Question: Say I have the following png

In my HTML, coming from Ruby I get a particular value for a rating (0,1,2,3,4,5). Depending on that value I want to show a particular row of the png.
I am thinking on, depending on the value, assign a particular class, and then define that class to focus on a particular part of that png image (using some position). However, I fail to see how to do that and if that is the best way to approach this.
So in other words, if I have the following:
'''
<span id='rating'> 3 </span>
'''
I was thinking on doing something like:
'''
<span id='rating' class='rating_3'> <img ..></img></span>
'''
Where 'rating_3' class would be defined to just show the row where 3 stars are bright.
How can I do that?
Thanks
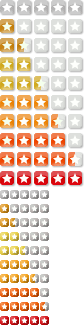
Answer: I would use the HTML5 'data-*' attribute to set the specif rating value from Ruby like (the rendered html):
'''
<span class='rating' data-rating='3.5'></span>
'''
Then I would use a bit of javascript/jQuery to dynamically set the proper image background position (as previously suggested) of the png sprite file.
First set the css properties to the '.rating' selector to use the sprite image. If you want to use the big stars from your sprite, you could assign an 'ID' to the parent container, e.g.
'''
#rateBig .rating {
background-image: url('images/rating.png');
background-repeat: no-repeat;
width: 84px;
height: 16px;
display: block;
}
'''
Notice the 'width: 84px;' and 'height: 16px;' values, which correspond to the size of a big stars stripe.
then suppose you have this html to match our css
'''
<ul id="rateBig">
<li>This line is rated 3.5 stars<br /><span class='rating' data-rating='3.5'></span></li>
</ul>
'''
The javascript:
'''
<script>
var dataRating, bkPos;
// function to set the backgroundPosition based on the value of the data-* attribute
// for the BIG stars
function getRateImageBig(dataRating){
switch(dataRating){
case 1: bkPos = "0 -19px"; return bkPos; break;
case 1.5: bkPos = "0 -38px"; return bkPos; break;
case 2: bkPos = "0 -57px"; return bkPos; break;
case 2.5: bkPos = "0 -76px"; return bkPos; break;
case 3: bkPos = "0 -95px"; return bkPos; break;
case 3.5: bkPos = "0 -114px"; return bkPos; break;
case 4: bkPos = "0 -133px"; return bkPos; break;
case 4.5: bkPos = "0 -152px"; return bkPos; break;
case 5: bkPos = "0 -171px"; return bkPos; break;
default: bkPos = "0 0"; return bkPos;
}
}
// go through each selector and get the value of the data-rating attribute
// call the getRateImageBig function to set the proper background position
$(document).ready(function() {
$("#rateBig .rating").each(function(i){
var selector = $(this);
dataRating = selector.data("rating");
getRateImageBig(dataRating);
selector.css({"backgroundPosition": bkPos});
}); // each
}); // ready
</script>
'''
Basically you could do the same for the small stars.
BTW, I used the <URL> to get the correct background position of each element of the sprite.
See <URL>